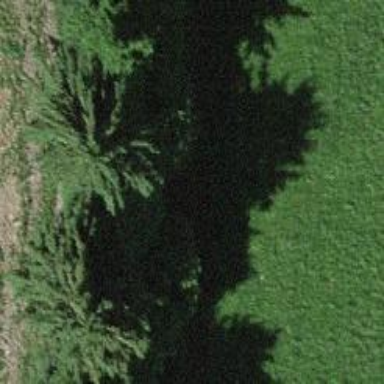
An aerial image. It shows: Evergreen tree with needle-leaved leaves.